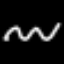
Label: squiggle